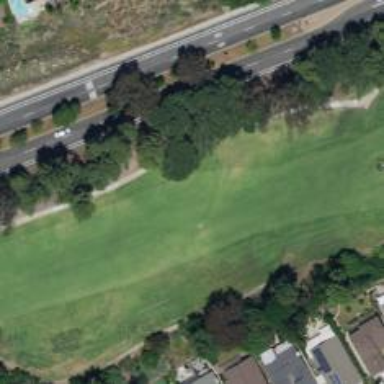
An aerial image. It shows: View of golf hole.